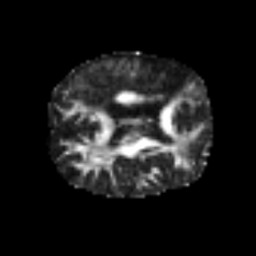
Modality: FA
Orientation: axial
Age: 49
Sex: male
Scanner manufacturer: siemens
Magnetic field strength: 3 T
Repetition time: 6.1 s
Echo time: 0.101 s